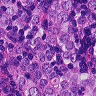
Metastatic tissue present: yes